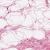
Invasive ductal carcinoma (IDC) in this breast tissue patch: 0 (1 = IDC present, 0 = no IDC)